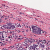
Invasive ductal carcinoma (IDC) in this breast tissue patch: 1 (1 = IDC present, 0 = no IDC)